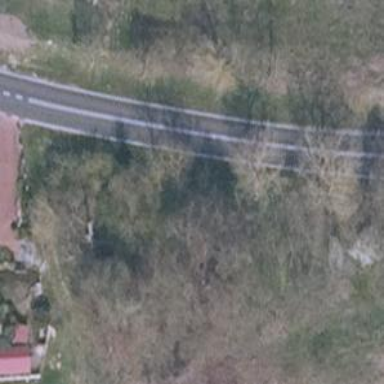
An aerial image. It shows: Secondary road with asphalt surface.